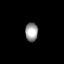
Tissue: lung
Cell type: Epithelial cells
Senescence score: 0.5838
Nuclear area (px): 234
Mean DAPI intensity: 154.5